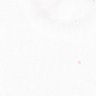
Metastatic tissue present: no